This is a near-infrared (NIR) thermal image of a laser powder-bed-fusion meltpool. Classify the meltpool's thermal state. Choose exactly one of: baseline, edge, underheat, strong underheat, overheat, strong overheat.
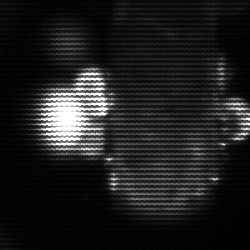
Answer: strong underheat